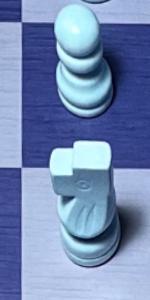
Label: Knight_White